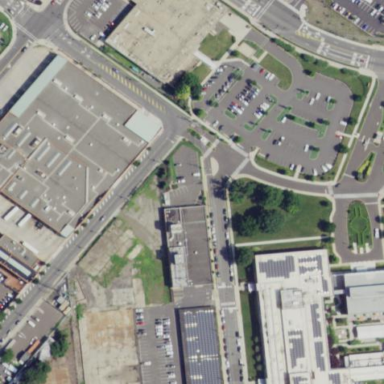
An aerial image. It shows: Industrial building.